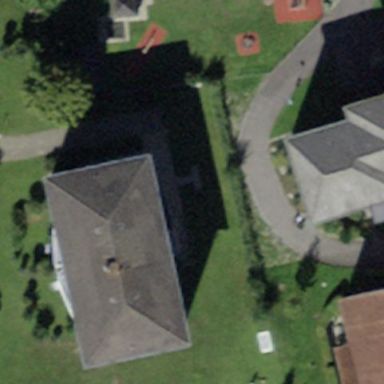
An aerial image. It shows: Image showing building with apartments.